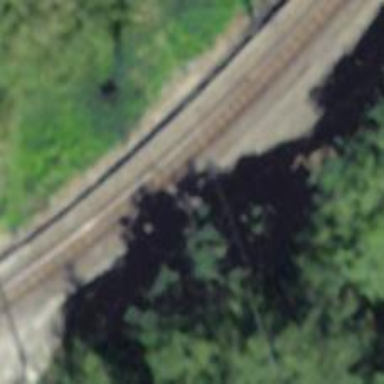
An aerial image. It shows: Narrow-gauge railway track with 1 electrified contact line.